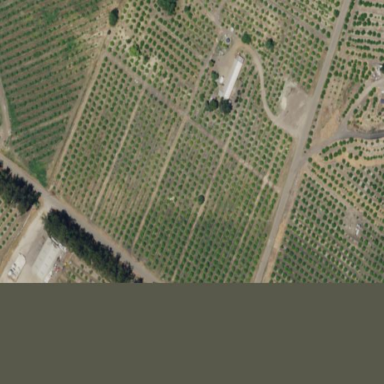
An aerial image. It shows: Orchard.